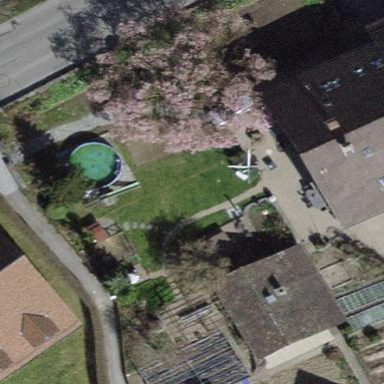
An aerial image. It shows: Garden that is leisure land.